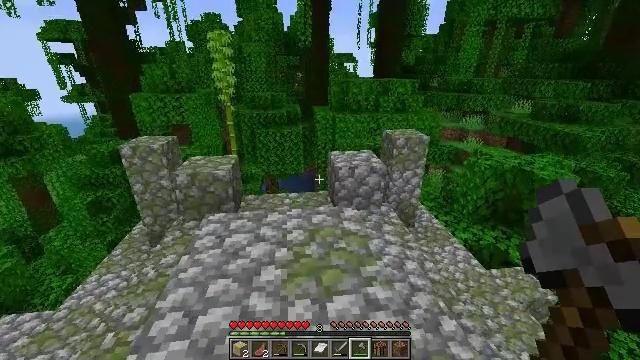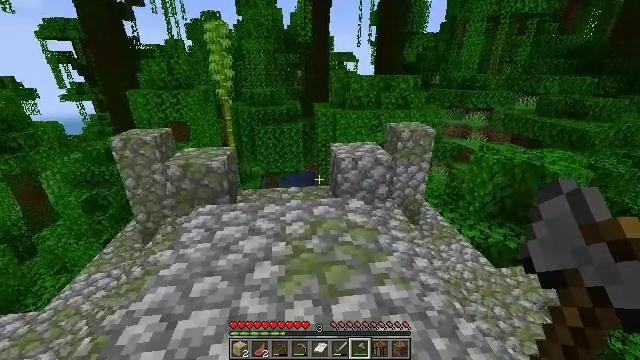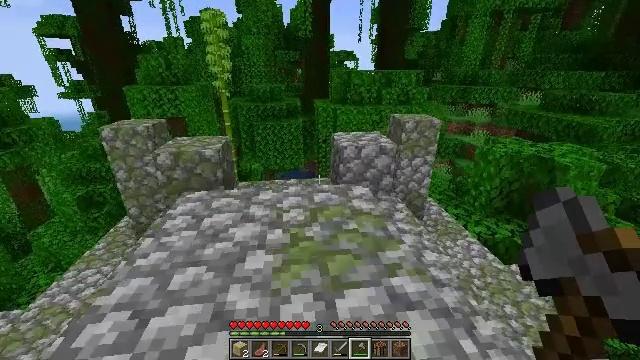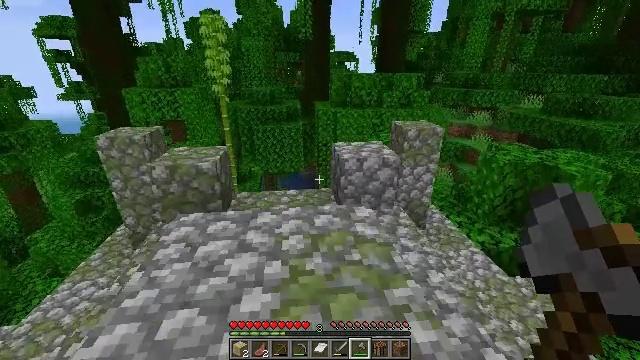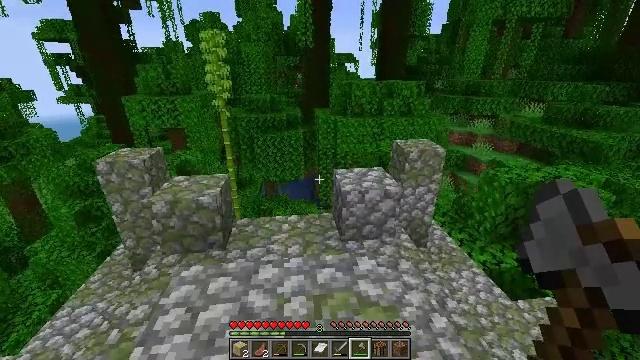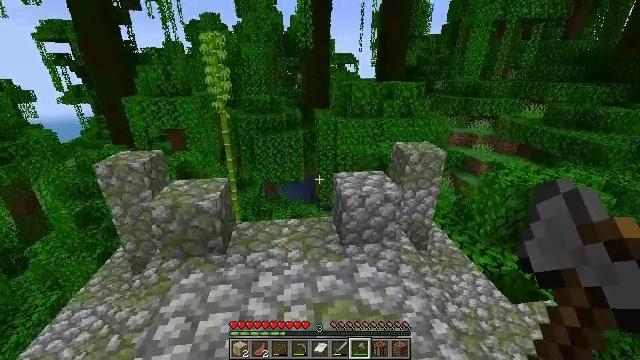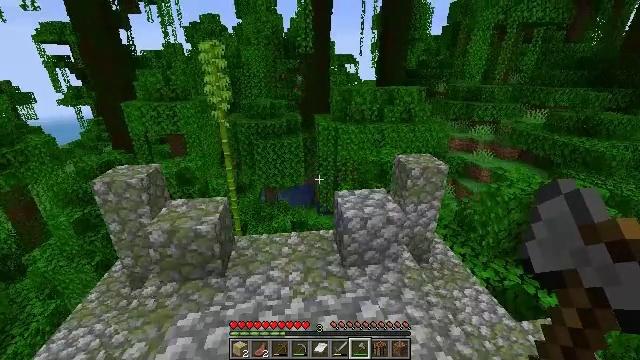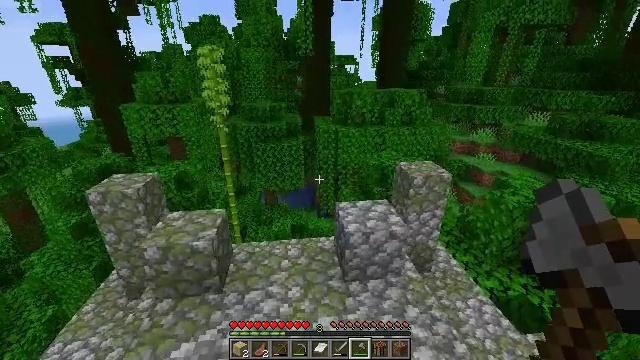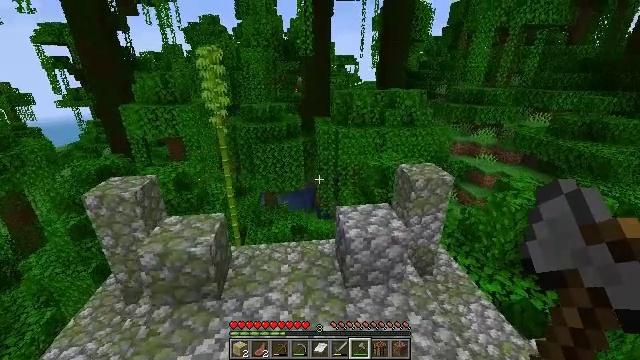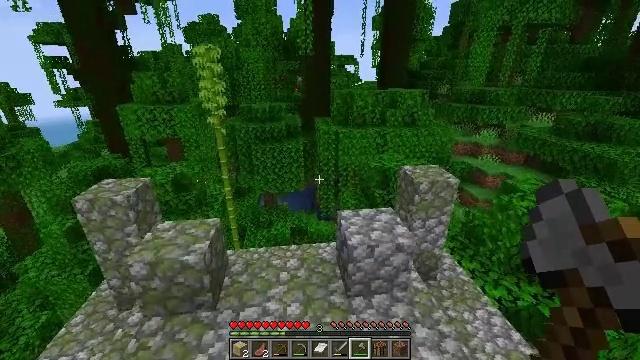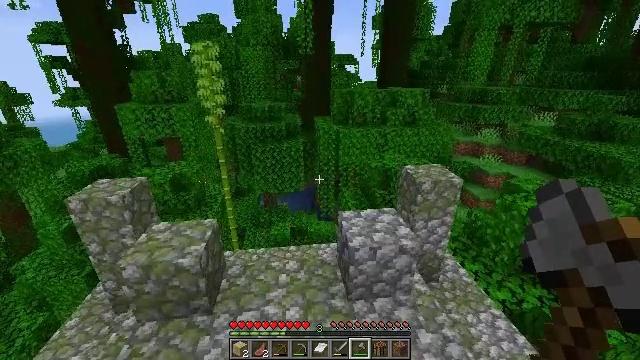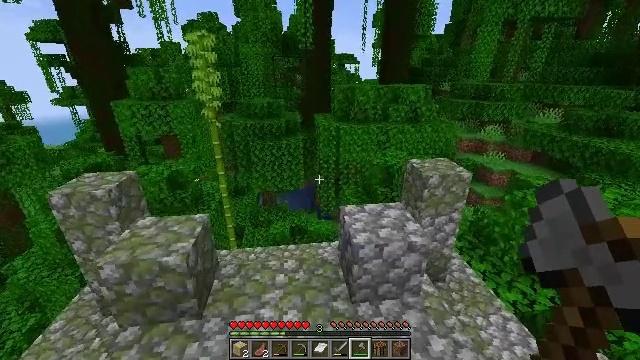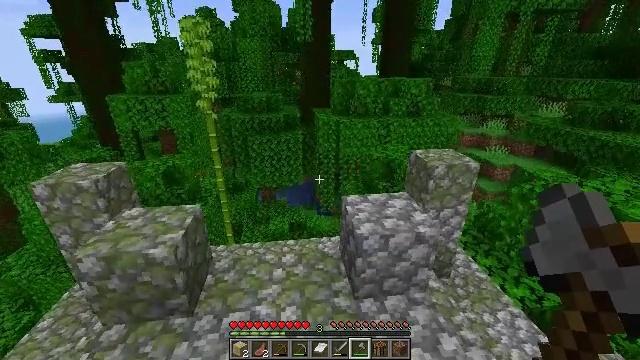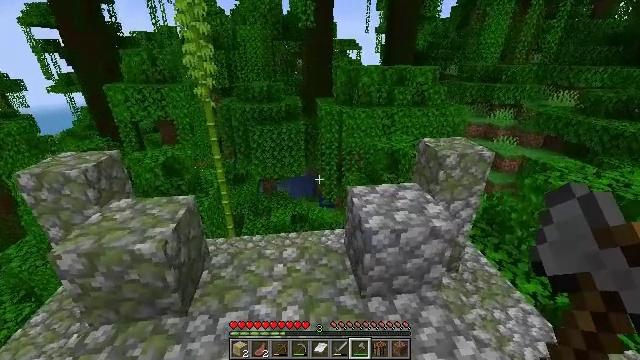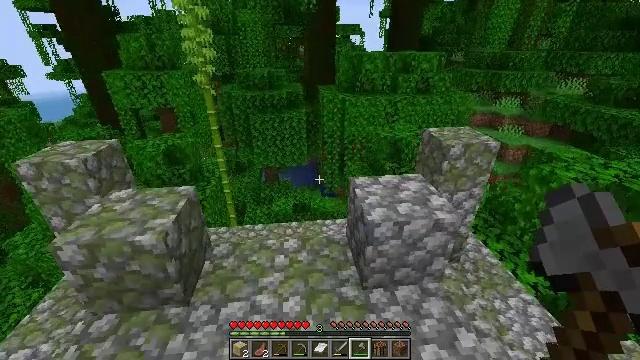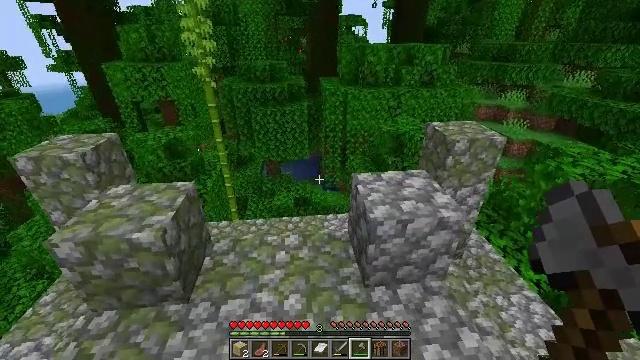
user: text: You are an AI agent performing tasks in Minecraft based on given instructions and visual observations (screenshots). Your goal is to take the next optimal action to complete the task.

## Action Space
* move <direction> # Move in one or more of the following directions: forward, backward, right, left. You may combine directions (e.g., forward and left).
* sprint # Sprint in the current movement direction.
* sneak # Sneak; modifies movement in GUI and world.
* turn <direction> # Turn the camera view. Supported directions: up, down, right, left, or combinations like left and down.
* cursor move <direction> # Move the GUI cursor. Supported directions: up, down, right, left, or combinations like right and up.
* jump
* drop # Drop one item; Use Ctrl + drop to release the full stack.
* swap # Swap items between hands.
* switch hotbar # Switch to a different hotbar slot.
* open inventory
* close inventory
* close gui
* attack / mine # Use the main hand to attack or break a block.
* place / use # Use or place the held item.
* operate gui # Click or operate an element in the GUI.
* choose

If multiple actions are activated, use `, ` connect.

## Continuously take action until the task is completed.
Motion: motion action
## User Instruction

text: Collect some bamboo.
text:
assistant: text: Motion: move forward, jump
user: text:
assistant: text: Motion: move forward, jump
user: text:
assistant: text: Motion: move forward, jump
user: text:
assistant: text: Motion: move forward, jump
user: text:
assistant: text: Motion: move forward, jump
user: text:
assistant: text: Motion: move forward, jump
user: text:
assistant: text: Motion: move forward, jump
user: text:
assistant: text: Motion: move forward, jump
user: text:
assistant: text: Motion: move forward, jump
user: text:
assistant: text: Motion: move forward, jump
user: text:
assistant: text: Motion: move forward, jump
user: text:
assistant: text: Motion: move forward
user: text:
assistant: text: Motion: turn down
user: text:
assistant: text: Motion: turn down
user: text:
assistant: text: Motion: turn down
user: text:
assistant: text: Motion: turn down
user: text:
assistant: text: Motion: turn down
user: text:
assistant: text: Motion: turn left and down
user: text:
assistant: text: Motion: turn left
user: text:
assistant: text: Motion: turn left
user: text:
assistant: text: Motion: no_op
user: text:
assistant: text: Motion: no_op
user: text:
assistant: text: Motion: no_op
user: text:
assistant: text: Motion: turn left and up
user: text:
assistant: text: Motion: turn left and up
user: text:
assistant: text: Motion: turn left and up
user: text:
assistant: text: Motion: turn left and up
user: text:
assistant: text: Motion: turn left and up
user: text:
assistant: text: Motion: turn left and up
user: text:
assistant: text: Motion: turn left and up